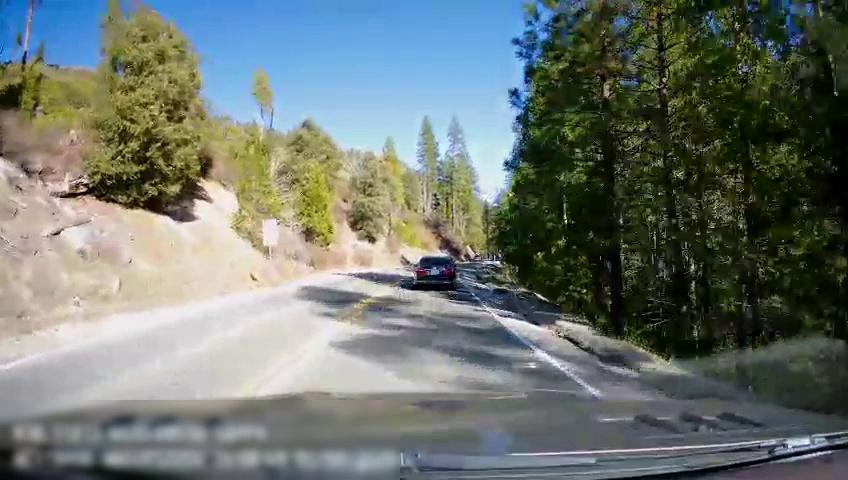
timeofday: Day
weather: Sunny
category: Drivable Space
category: Vehicles | Car
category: Lanes | Opposite Lane
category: Lanes | Current Lane